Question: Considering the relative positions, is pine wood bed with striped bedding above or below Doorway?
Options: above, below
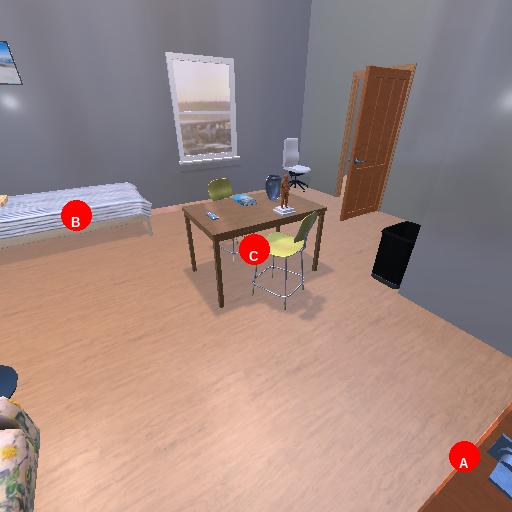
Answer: above